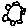
Label: moon